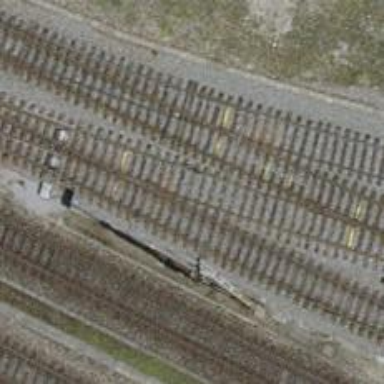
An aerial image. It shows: Single railway track with electrification through contact line.